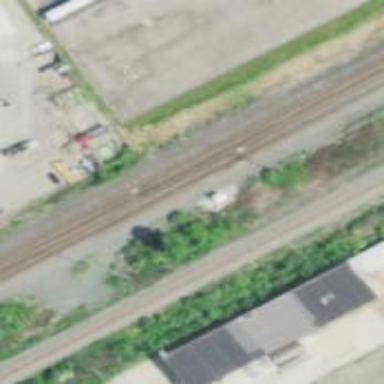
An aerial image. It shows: Railway crossover.